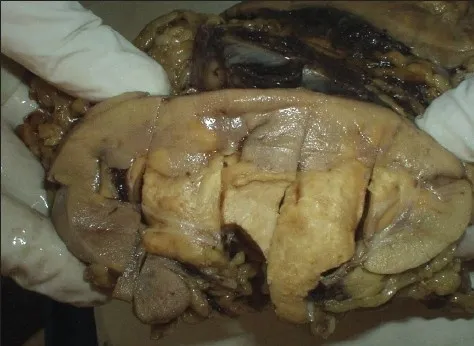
Gross appearance of lesion in renal pelvis. A well-circumscribed mass with a creamy-brownish appearance, hemorrhage foci in cut surface.
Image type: pathology (h&e)